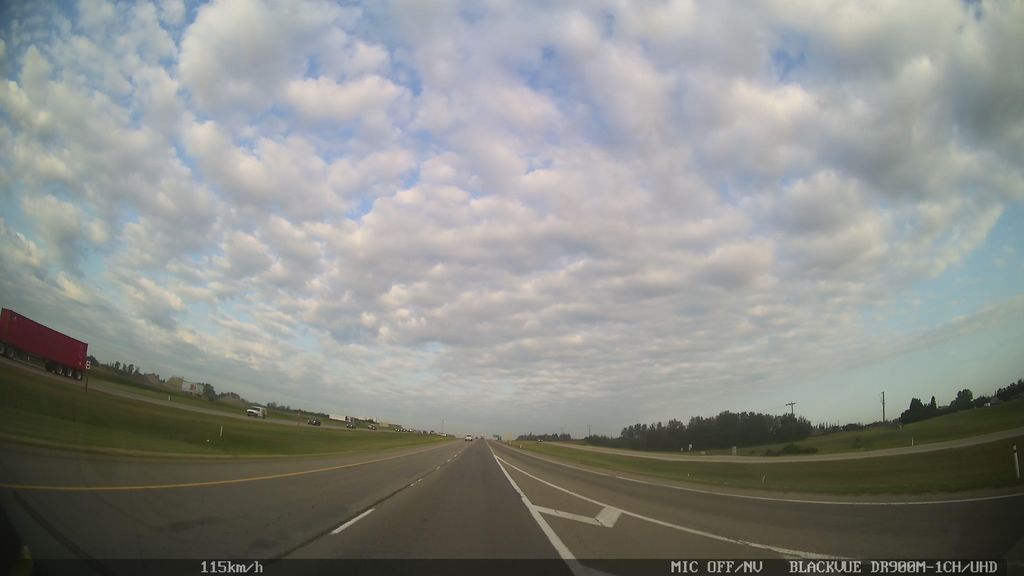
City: edmonton